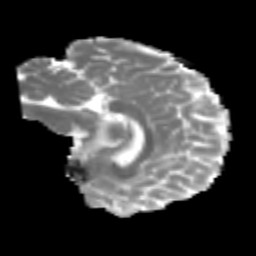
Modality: MD
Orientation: sagittal
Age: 23
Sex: male
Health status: healthy